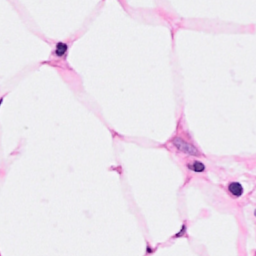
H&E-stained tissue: Breast